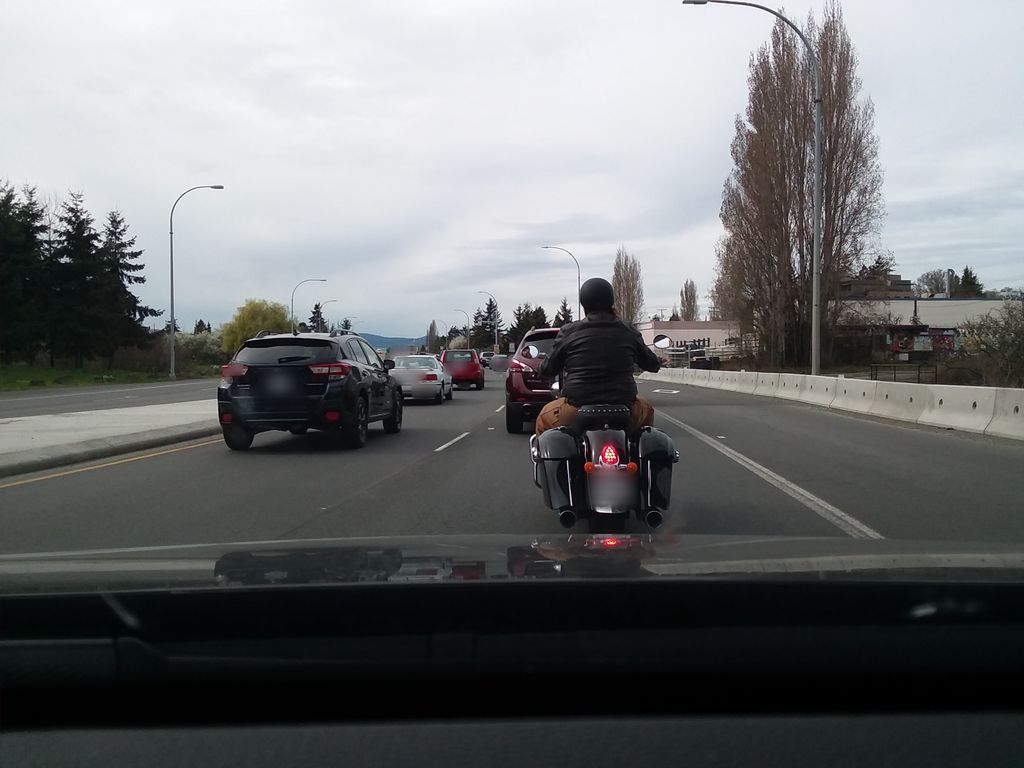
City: victoria